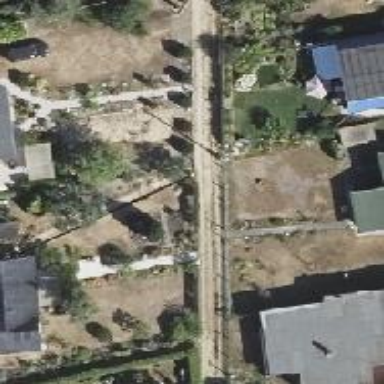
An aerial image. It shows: Service road with compacted grade3 tracktype.